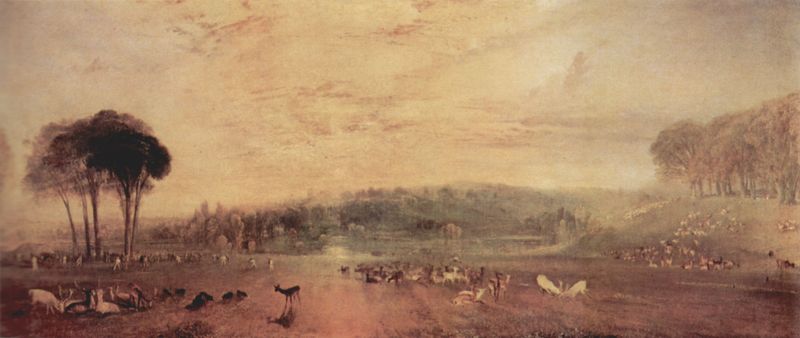
Titel: Der See, Petworth, Sonnenuntergang, Kämpfende Ziegenböcke
Künstler: William Turner
Standort: Petworth House (Sussex)
Institution: Collection H.M. Treasury and the National Trust
Schlagwörter: baum, berg, blau, blätter, dunkel, gemälde, gruppe, himmel, kampf, schatten, wasser, weiß, wolken, bäume, fluss, gelb, grün, landschaft, menschen, ocker, see, stadt, abend, braun, hell, hintergrund, licht, pastell, schwarz, straße, zeichnung, gebäude, gras, rot, tier, tiere, weg, wiese, wolke, beige, leute, malerei, blass, horn, öl, dämmerung, ebene, erde, feld, felder, ferne, hügel, kühe, morgen, natur, spiegelung, vieh, weide, weite, busch, gewässer, sonne, wiesen, boden, gold, england, wald, anhöhe, ruhe, schwan, ansicht, rudel, abhang, acker, berge, sonnenlicht, dunst, nebel, sonnenuntergang, herde, landschaftsmalerei, idylle, querformat, stämme, wetter, wild, baumkrone, baumkronen, umriss, unscharf, panorama, rinder, schaf, weiden, diesig, wälder, lichtung, jagd, verschwommen, baumgruppe, hirsch, hirsche, reh, rehe, rehkitz, morgenrot, rötlich, hain, wäldchen, waldstück, schwaden, geweih, strahlend, schafe, schwwarzweiß, böcke, hirten, graß, ziege, ziegen, geweihe, bambi, herden, reg, hirschkuh, weißlich, landschaftmalerei, schf, äsendes wild, ätherisch, klima, bäu,e, rivalen, re, ökl, #aquarell